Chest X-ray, PA view. Patient: 65 years old, sex M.
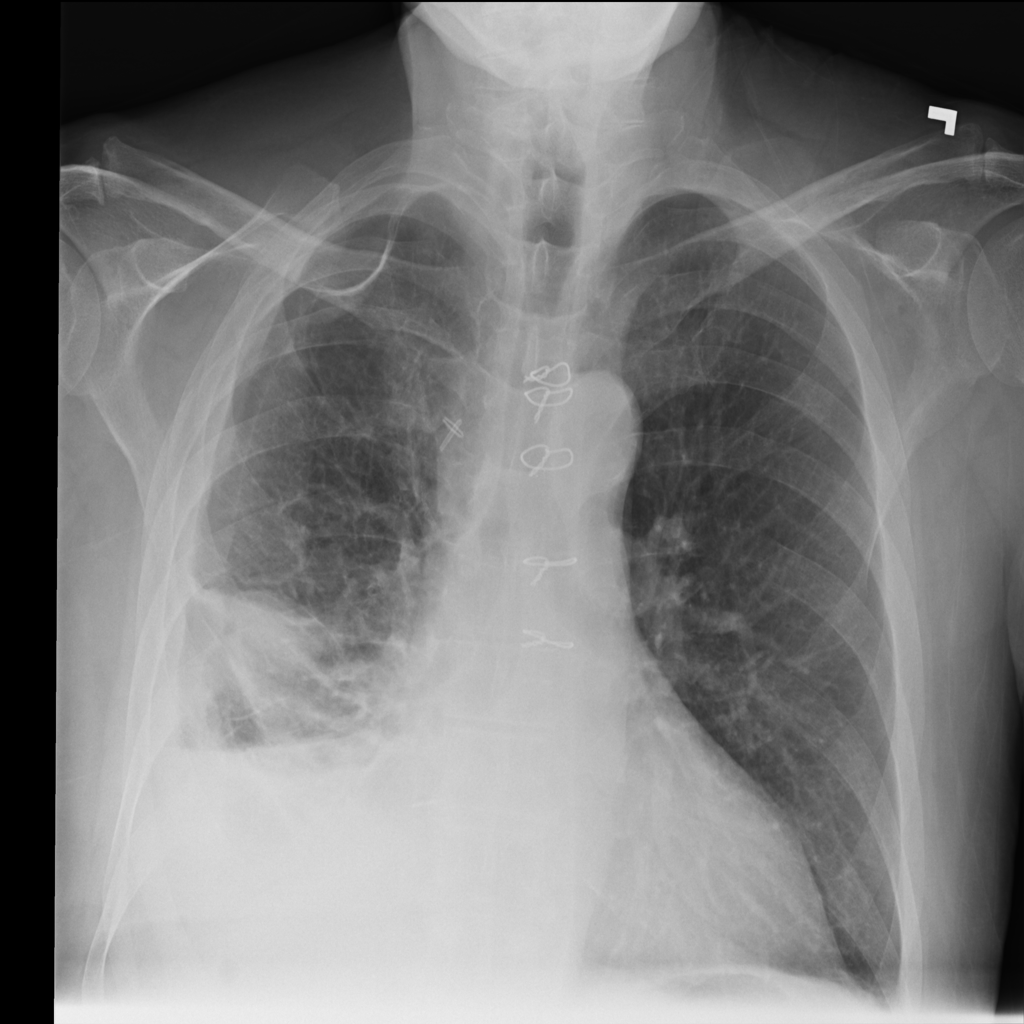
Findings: Atelectasis, Pleural_Thickening, Pneumothorax